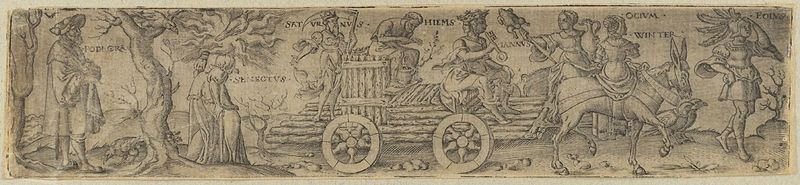
Titel: Triumphzug des Winters aus der Folge von Allegorien der vier Jahreszeiten
Künstler: Virgil Solis
Standort: Hamburg
Institution: Museum für Kunst und Gewerbe Hamburg
Schlagwörter: baum, mann, bäume, frauen, frau, holz, strasse, geschichte, steine, strauch, renaissance, esel, karren, räder, papier, grafik, graphik, winter, wagen, fotografie, photographie, winde, druckgraphik, sichel, druckgrafik, stich, mittelalter, rabe, kupferstich, triumphzug, festzug, fuhrwerk, neuzeit, jahreszeiten, einzug, saturn, herold, gerippt, chronos, janus, reproduktionen, druckerzeugnisse, hyems, hiems, aeolus, sträucher, frachtwagen, frachtkarren, ornamentstich, vorlageblätter, entrée solennelle, joyeuse entrée, hüter, aiolos, senectus